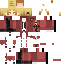
A female skeleton skin with medium skin, wearing blonde long hair dressed in a red robe top and red pants, featuring a closed mouth.